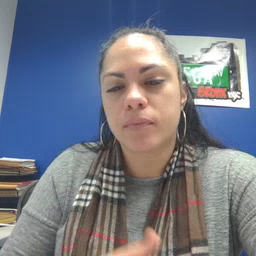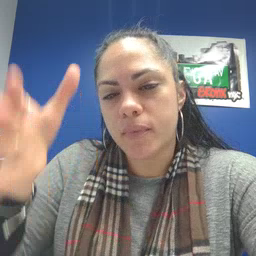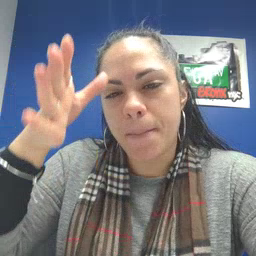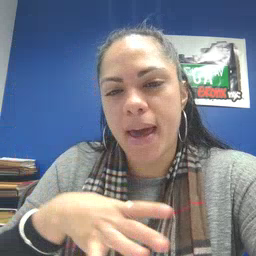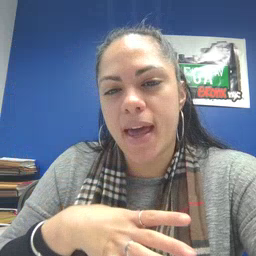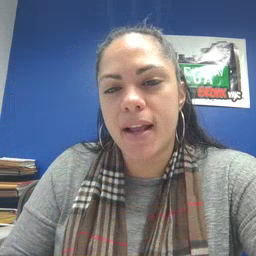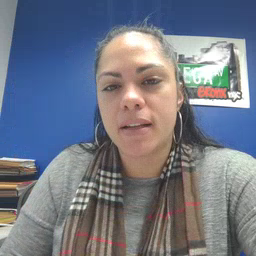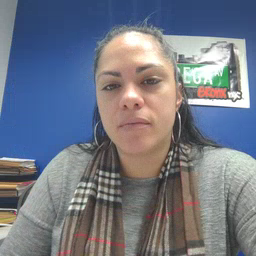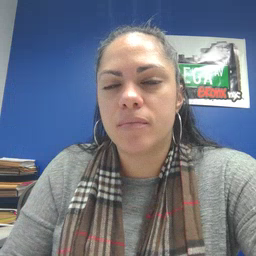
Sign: man